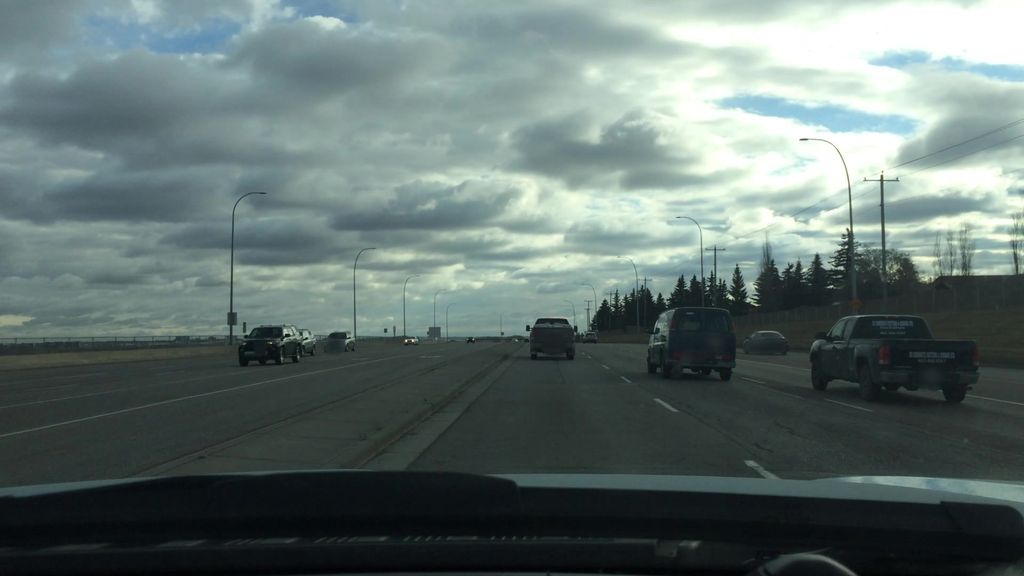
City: calgary